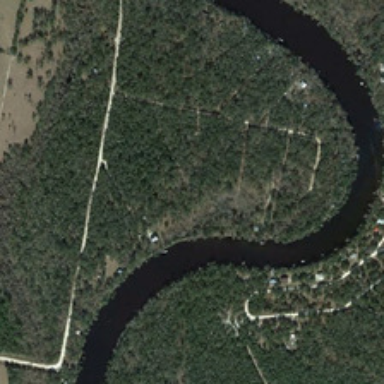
Many green tree are in two sides of a curved river .